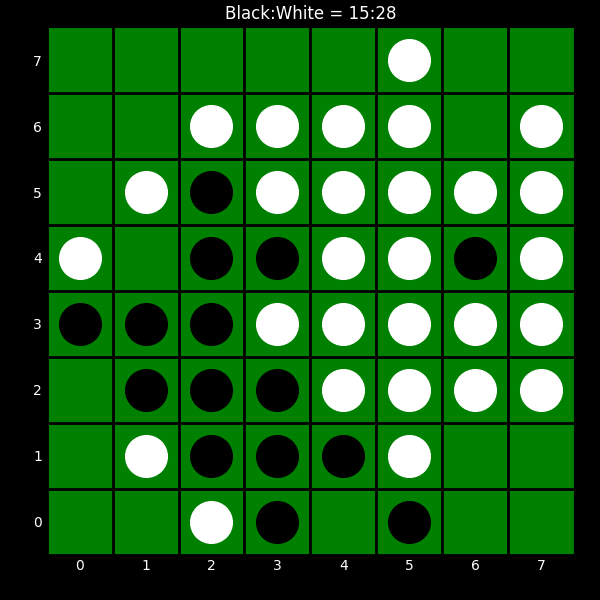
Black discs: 15
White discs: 28